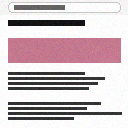
Screen state: on